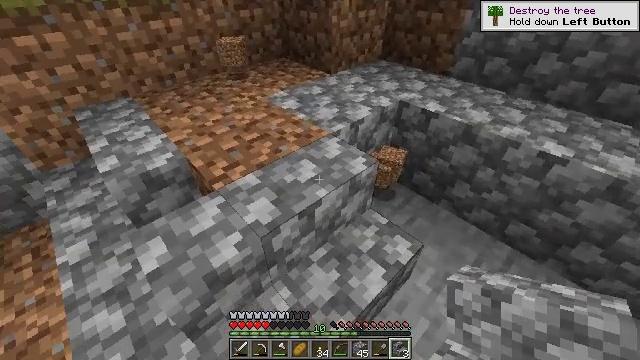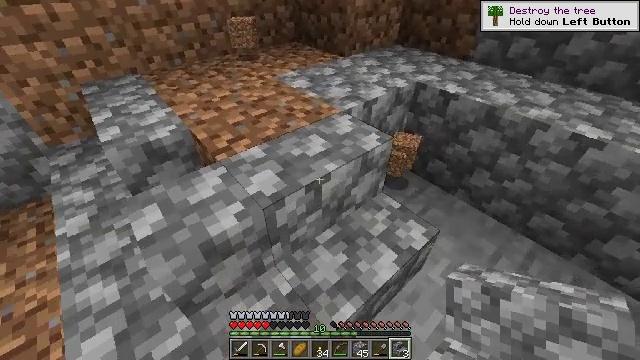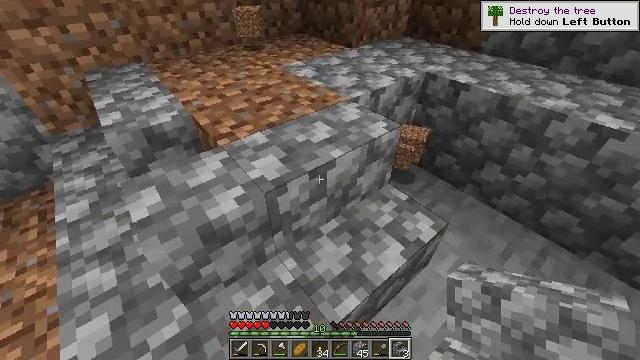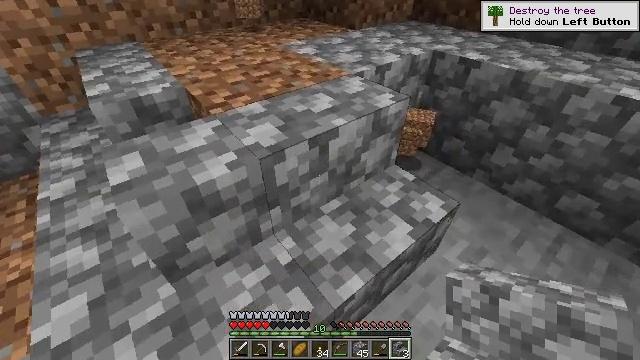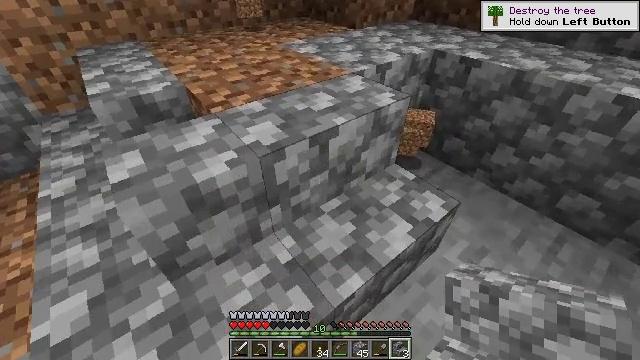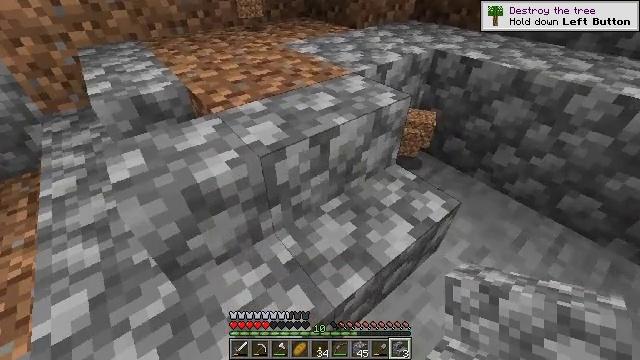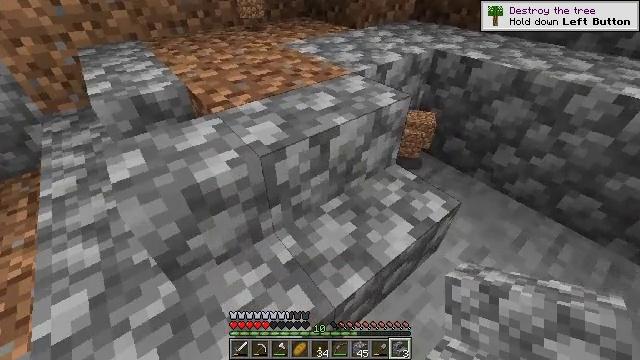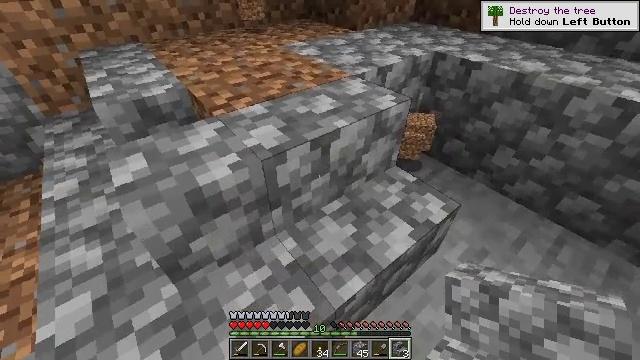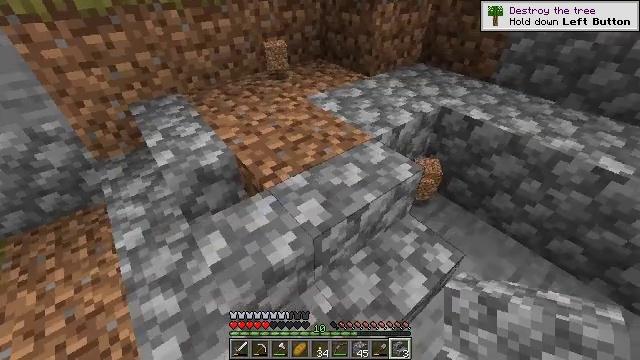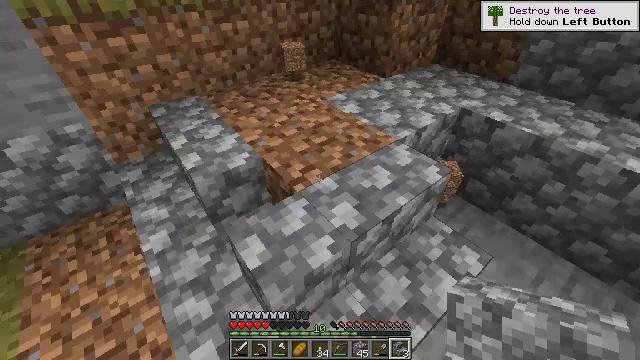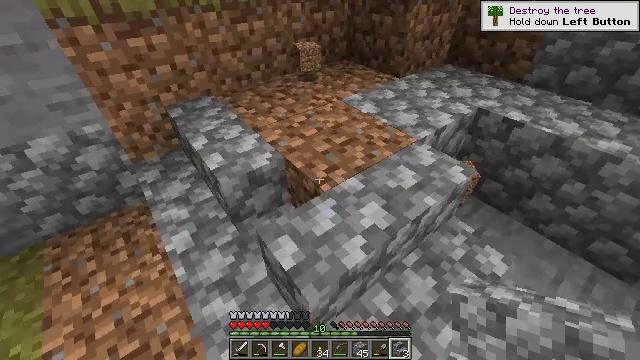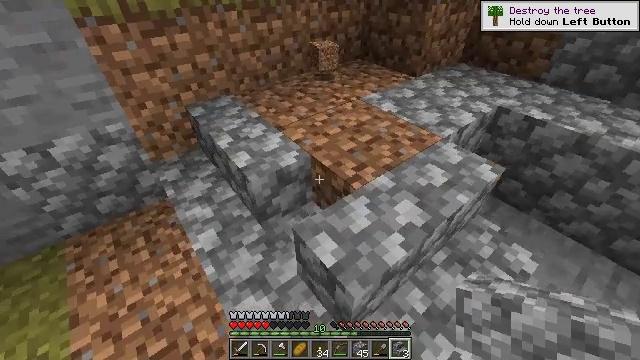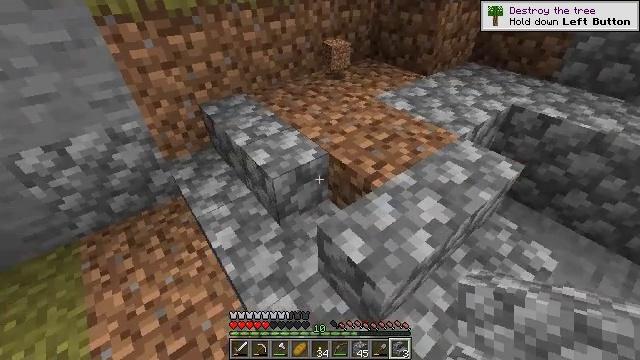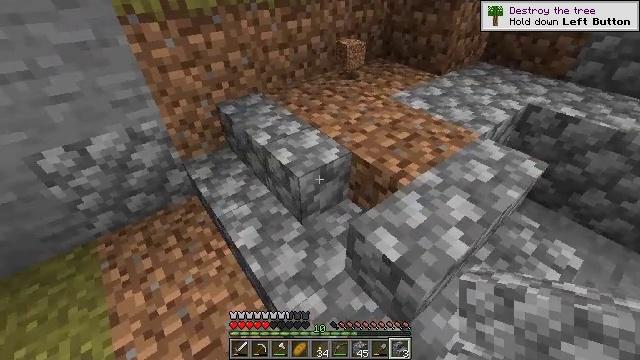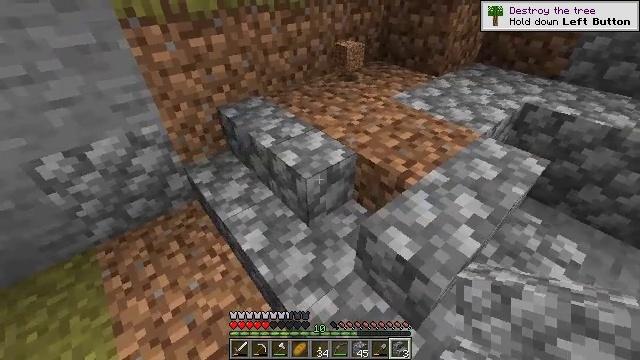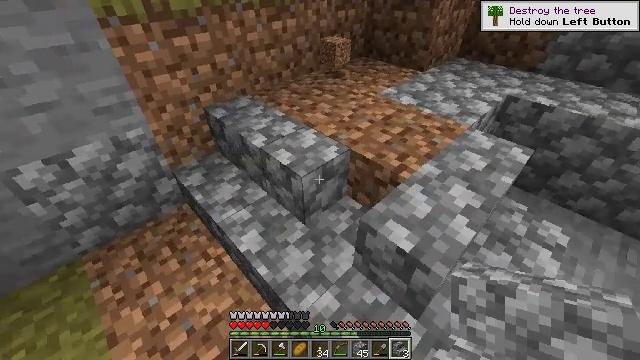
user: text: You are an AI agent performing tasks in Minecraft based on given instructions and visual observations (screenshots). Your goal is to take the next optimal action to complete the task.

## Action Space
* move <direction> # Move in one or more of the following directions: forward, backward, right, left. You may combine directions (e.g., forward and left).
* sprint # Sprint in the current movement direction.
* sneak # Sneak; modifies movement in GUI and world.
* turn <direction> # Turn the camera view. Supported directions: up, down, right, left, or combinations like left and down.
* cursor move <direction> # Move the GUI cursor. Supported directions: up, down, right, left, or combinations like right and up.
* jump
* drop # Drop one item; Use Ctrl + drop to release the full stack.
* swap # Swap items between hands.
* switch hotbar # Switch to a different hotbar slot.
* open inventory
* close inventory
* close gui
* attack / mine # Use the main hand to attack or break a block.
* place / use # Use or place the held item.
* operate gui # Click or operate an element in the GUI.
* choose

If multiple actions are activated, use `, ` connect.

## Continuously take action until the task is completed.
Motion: motion action
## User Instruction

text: Recycle the cobblestone stairs.
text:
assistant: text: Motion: turn left
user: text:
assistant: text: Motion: turn left
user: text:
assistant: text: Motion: no_op
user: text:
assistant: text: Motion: no_op
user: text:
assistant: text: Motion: no_op
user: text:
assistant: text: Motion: no_op
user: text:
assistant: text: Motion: move left
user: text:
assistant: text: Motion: move left
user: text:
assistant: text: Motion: move left
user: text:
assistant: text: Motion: move left
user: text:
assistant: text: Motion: move left
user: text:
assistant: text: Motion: move left
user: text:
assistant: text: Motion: no_op
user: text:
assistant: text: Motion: turn right
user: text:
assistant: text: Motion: turn right
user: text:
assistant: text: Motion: turn right
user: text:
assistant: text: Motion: turn right
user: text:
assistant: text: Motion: no_op
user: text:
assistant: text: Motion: no_op
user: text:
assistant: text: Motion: turn right
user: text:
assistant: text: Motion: no_op
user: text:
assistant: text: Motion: no_op
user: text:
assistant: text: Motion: no_op
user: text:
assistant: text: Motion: turn right
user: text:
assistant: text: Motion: no_op
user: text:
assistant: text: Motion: no_op
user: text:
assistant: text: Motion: no_op
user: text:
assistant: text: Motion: no_op
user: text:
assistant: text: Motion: no_op
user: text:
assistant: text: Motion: no_op